Question: I've managed to develop a dynamic jQuery tabbing system but I'm having trouble sorting out tab overflow. Currently I can have only six tabs on display and the seventh goes missing.
How do you set up a "tab scroll" method to allow for the user to click back and forth to show the tabs that are "off-screen"? I've included a picture below to show this, as you can see Document 1 to Document 6 tabs are selected but you cannot see Document 7!:

My <URL> may explain my situation a lot better.
CSS
'''
<style type="text/css">
body {
font-family:Lucida Sans, Lucida Sans Unicode, Arial, Sans-Serif;
font-size:13px;
margin:0px auto;
}
#tabs {
margin:0;
padding:0;
list-style:none;
overflow:hidden;
height: 24px;
}
#tabs li {
float:left;
display:block;
background-color:#bbb;
margin-right:5px;
height: 24px;
}
#tabs li a {
color:#fff;
text-decoration: none;
}
#tabs li.current {
background-color:#e1e1e1;
text-decoration: none;
}
#tabs li.current a {
color:#000;
text-decoration:none;
}
#tabs li a.remove {
color:#f00;
margin-left:10px;
text-decoration: none;
}
#content {
background-color:#e1e1e1;
}
#content p {
margin: 0;
padding:20px 20px 100px 20px;
}
#main {
width:900px;
margin:0px auto;
overflow:hidden;
background-color:#F6F6F6;
margin-top:20px;
-moz-border-radius:10px;
-webkit-border-radius:10px;
padding:30px;
}
#wrapper, #doclist {
float:left;
margin:0 20px 0 0;
}
#doclist {
width:150px;
border-right:solid 1px #dcdcdc;
}
#doclist ul {
margin:0;
list-style:none;
}
#doclist li {
margin:10px 0;
padding:0;
}
#wrapper {
width:700px;
margin-top:20px;
}
#header {
background-color:#F6F6F6;
width:900px;
margin:0px auto;
margin-top:20px;
-moz-border-radius:10px;
-webkit-border-radius:10px;
padding:30px;
position:relative;
}
#header h2 {
font-size:16px;
font-weight:normal;
margin:0px;
padding:0px;
}
#jsddm {
margin: 0;
padding: 0
}
#jsddm li {
float: left;
list-style: none;
font: 12px Tahoma, Arial;
}
#jsddm li a {
display: block;
background: #20548E;
padding: 5px 12px;
text-decoration: none;
border-right: 1px solid white;
width: 70px;
color: #EAFFED;
white-space: nowrap;
}
#jsddm li a:hover {
background: #1A4473;
text-decoration: none;
}
#jsddm li ul {
margin: 0;
padding: 0;
position: absolute;
visibility: hidden;
text-decoration: none;
}
#jsddm li ul li {
float: none;
display: inline;
text-decoration: none;
}
#jsddm li ul li a {
width: auto;
display: block;
padding: 5px 12px;
text-decoration: none;
width: 70px;
color: #EAFFED;
white-space: nowrap
}
#jsddm li ul li a:hover {
background: #7F1616;
text-decoration: none;
}
</style>
'''
JavaScript
'''
<script src="https://ajax.googleapis.com/ajax/libs/jquery/1.4.2/jquery.min.js"></script>
<script type="text/javascript">
var timeout = 500;
var closetimer = 0;
var ddmenuitem = 0;
function jsddm_open()
{ jsddm_canceltimer();
jsddm_close();
ddmenuitem = $(this).find('ul').css('visibility', 'visible');}
function jsddm_close()
{ if(ddmenuitem) ddmenuitem.css('visibility', 'hidden');}
function jsddm_timer()
{ closetimer = window.setTimeout(jsddm_close, timeout);}
function jsddm_canceltimer()
{ if(closetimer)
{ window.clearTimeout(closetimer);
closetimer = null;}}
$(document).ready(function()
{ $('#jsddm > li').bind('mouseover', jsddm_open)
$('#jsddm > li').bind('mouseout', jsddm_timer)});
document.onclick = jsddm_close;
$(document).ready(function() {
$("#documents a").click(function() {
addTab($(this));
});
$('#tabs a.tab').live('click', function() {
// Get the tab name
var contentname = $(this).attr("id") + "_content";
// hide all other tabs
$("#content p").hide();
$("#tabs li").removeClass("current");
// show current tab
$("#" + contentname).show();
$(this).parent().addClass("current");
});
$('#tabs a.remove').live('click', function() {
// Get the tab name
var tabid = $(this).parent().find(".tab").attr("id");
// remove tab and related content
var contentname = tabid + "_content";
$("#" + contentname).remove();
$(this).parent().remove();
// if there is no current tab and if there are still tabs left, show the first one
if ($("#tabs li.current").length == 0 && $("#tabs li").length > 0) {
// find the first tab
var firsttab = $("#tabs li:first-child");
firsttab.addClass("current");
// get its link name and show related content
var firsttabid = $(firsttab).find("a.tab").attr("id");
$("#" + firsttabid + "_content").show();
}
});
});
function addTab(link) {
// If tab already exist in the list, return
if ($("#" + $(link).attr("rel")).length != 0)
return;
// hide other tabs
$("#tabs li").removeClass("current");
$("#content p").hide();
// add new tab and related content
$("#tabs").append("<li class='current'><a class='tab' id='" +
$(link).attr("rel") + "' href='#'>" + $(link).html() +
"</a><a href='#' class='remove'>x</a></li>");
$("#content").append("<p id='" + $(link).attr("rel") + "_content'>" +
$(link).attr("title") + "</p>");
// set the newly added tab as current
$("#" + $(link).attr("rel") + "_content").show();
}
</script>
'''
html
'''
<body>
<div id="main">
<div id="wrapper">
<ul id="tabs">
<!-- Tabs go here -->
<div style="float: right">
<ul id="jsddm">
<li><a href="#">select</a>
<ul id="documents">
<li><a href="#" rel="Document1" title="This is the content of Document1">Document1</a></li>
<li><a href="#" rel="Document2" title="This is the content of Document2">Document2</a></li>
<li><a href="#" rel="Document3" title="This is the content of Document3">Document3</a></li>
<li><a href="#" rel="Document4" title="This is the content of Document4">Document4</a></li>
<li><a href="#" rel="Document5" title="This is the content of Document5">Document5</a></li>
<li><a href="#" rel="Document6" title="This is the content of Document6">Document6</a></li>
<li><a href="#" rel="Document7" title="This is the content of Document7">Document7</a></li>
</ul>
</li>
</ul>
</div>
</ul>
<div id="content">
<div></div>
</div>
</div>
</div>
</body>
'''
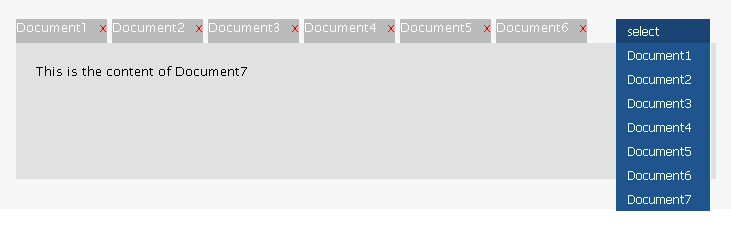
Answer: The last tab opened is actually hidden behind the 6th one. Try increasing you wrapper width:
'''
#wrapper {
margin-top: 20px;
width: 800px;
}
'''
You can see it working here: <URL>